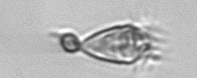
Label: Paratontonia_gracillima